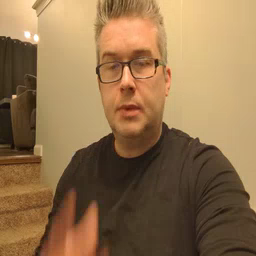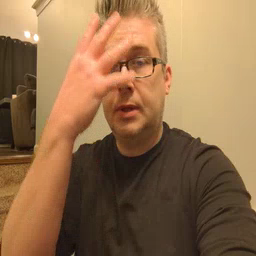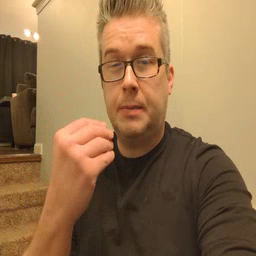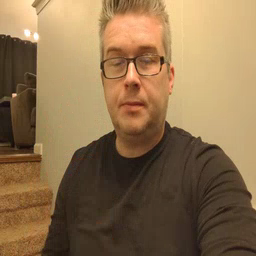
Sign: sleep